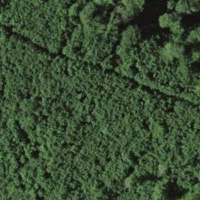
EUNIS habitat code: 44
Species observed at this site:
Hippocrepis emerus
Fagus sylvatica